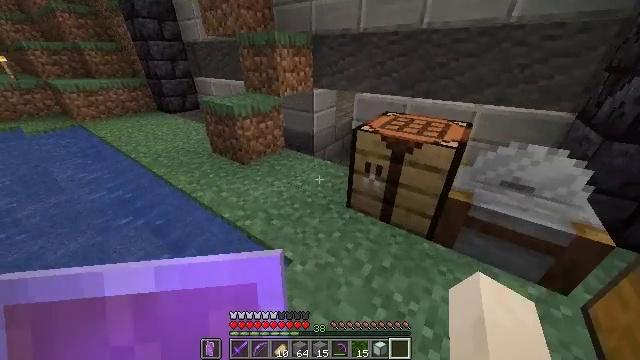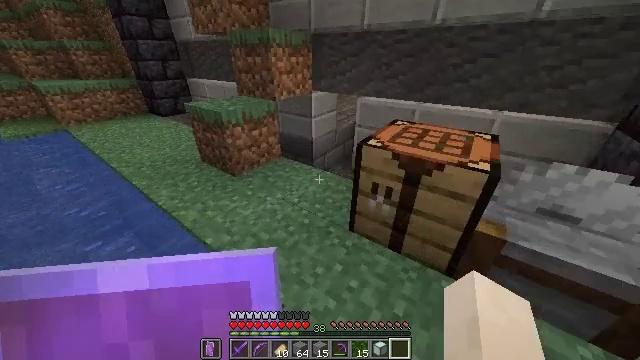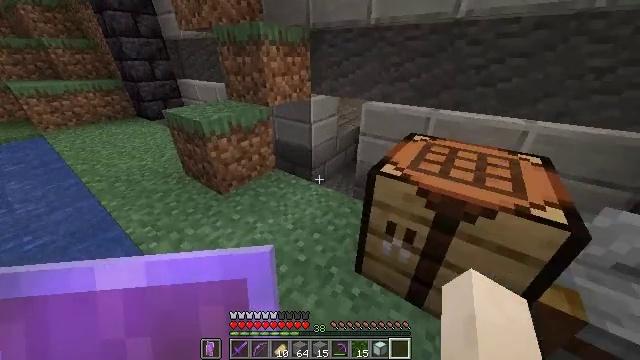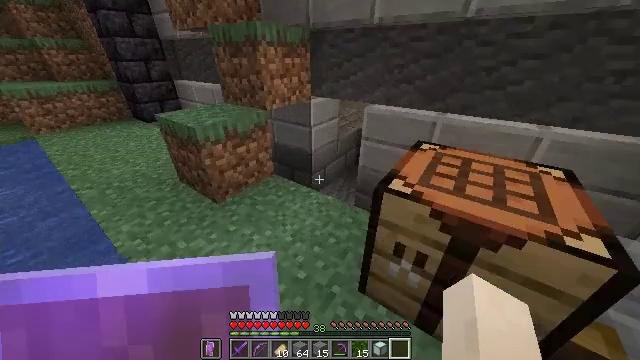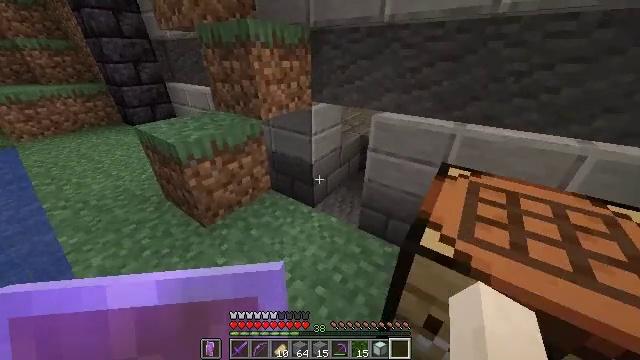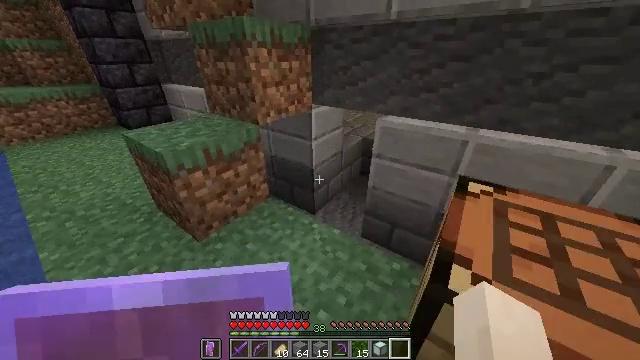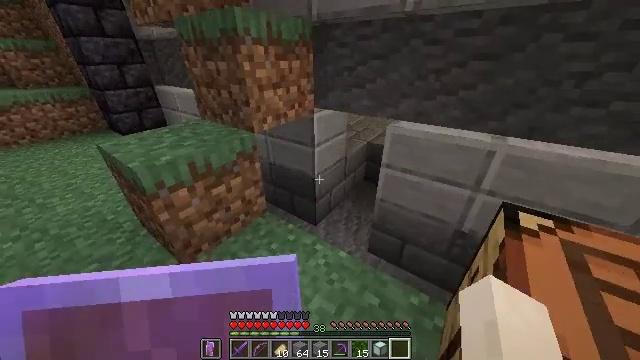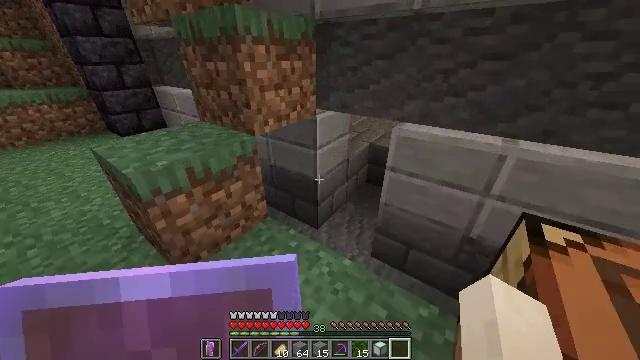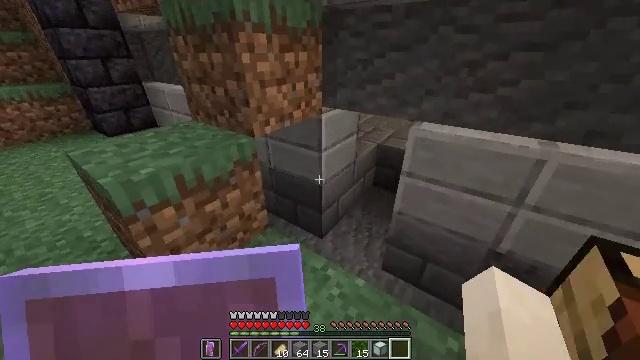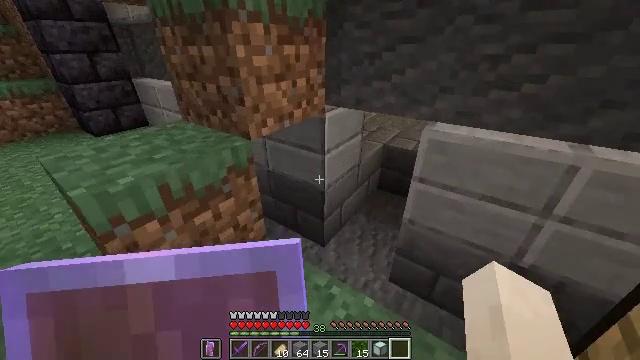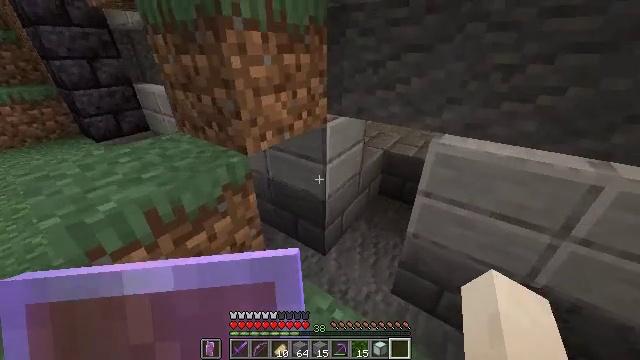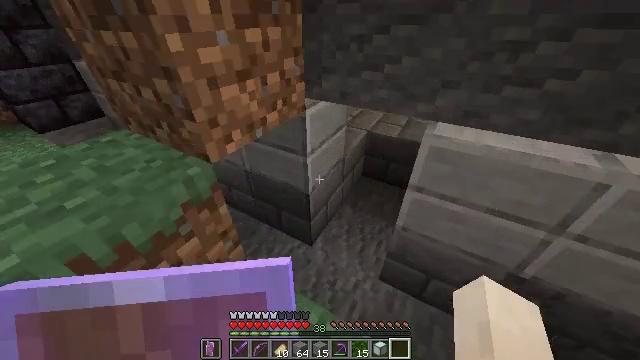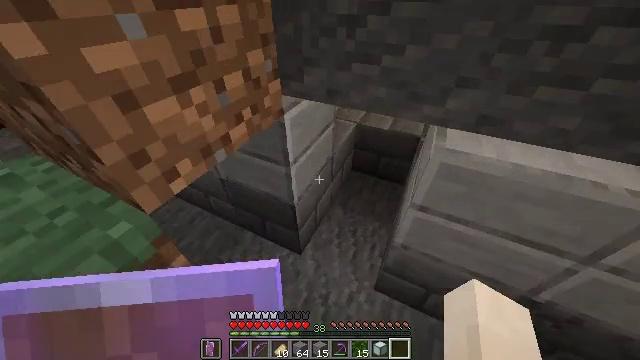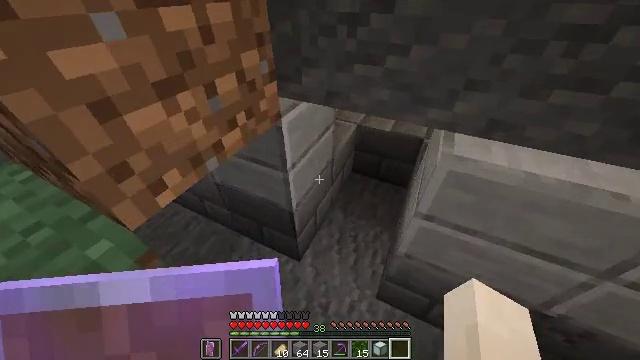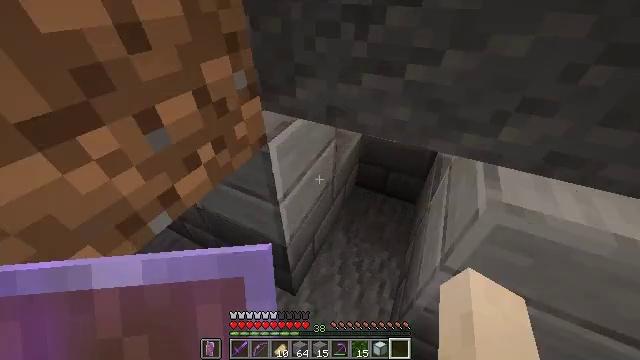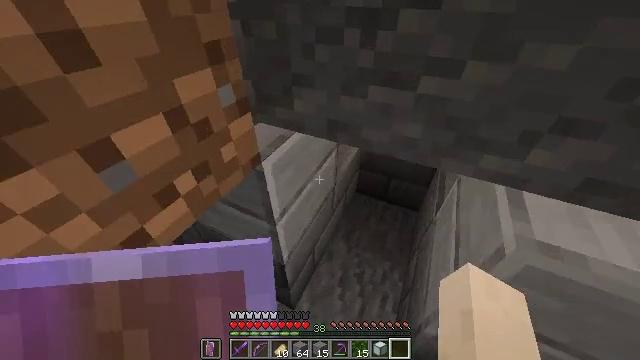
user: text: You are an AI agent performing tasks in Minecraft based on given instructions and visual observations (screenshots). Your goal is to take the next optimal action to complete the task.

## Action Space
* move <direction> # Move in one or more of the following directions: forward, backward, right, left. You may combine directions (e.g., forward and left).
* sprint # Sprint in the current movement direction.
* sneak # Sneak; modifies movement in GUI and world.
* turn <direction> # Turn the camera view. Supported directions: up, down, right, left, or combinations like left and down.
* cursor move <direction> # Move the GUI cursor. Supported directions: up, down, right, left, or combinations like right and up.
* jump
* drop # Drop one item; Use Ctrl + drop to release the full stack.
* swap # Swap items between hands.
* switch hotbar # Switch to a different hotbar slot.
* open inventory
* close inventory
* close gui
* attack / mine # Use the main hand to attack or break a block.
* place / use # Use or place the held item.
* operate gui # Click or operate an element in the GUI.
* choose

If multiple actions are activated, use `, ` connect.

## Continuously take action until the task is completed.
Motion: motion action
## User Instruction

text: Use polished blackstone to craft polished blackstone stairs at the table.
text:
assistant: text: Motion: move forward, sprint
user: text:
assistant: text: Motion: move forward, sprint
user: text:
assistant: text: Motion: move forward, sprint
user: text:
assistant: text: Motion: move forward, sprint
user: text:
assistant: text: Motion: move forward, sprint
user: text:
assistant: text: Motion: move forward, sprint
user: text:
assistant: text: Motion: move forward, sprint
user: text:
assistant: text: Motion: move forward, sprint
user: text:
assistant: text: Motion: move forward, sprint
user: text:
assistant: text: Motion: move forward, sprint
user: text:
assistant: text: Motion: move forward, sprint, turn right and down
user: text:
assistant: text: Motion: move forward, sprint, turn right and down
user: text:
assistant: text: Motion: move forward
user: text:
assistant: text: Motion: move forward
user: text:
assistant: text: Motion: move forward
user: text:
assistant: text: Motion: move forward
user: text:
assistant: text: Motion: move forward
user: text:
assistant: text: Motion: move forward
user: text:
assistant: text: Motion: move forward, turn right
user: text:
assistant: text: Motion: move forward, turn right and up
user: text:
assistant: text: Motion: move forward, turn right and up
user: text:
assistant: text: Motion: move forward, turn right and up
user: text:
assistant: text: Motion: move forward, turn right and up
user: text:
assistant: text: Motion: move forward, turn up
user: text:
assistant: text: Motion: no_op
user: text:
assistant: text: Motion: turn left and up
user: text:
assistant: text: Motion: move forward, turn left and up
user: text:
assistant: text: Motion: move forward
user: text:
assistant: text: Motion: move forward
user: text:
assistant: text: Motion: move forward